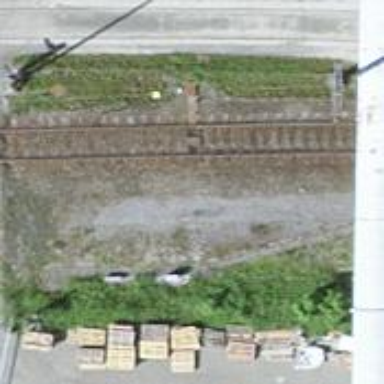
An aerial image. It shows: Railway switch.